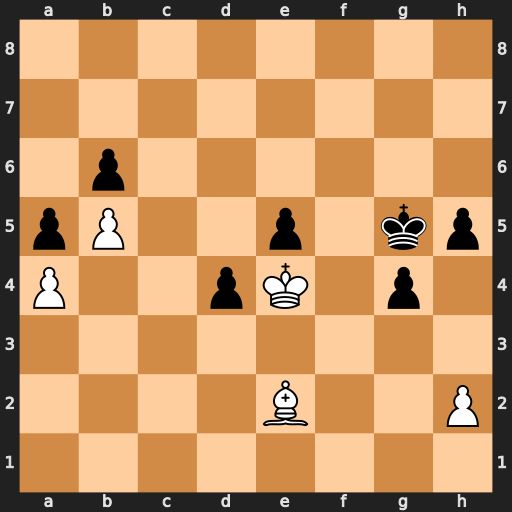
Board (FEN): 8/8/1p6/pP2p1kp/P2pK1p1/8/4B2P/8
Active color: w
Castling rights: -
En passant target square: -
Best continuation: Kxe5 Kh4 Bf1